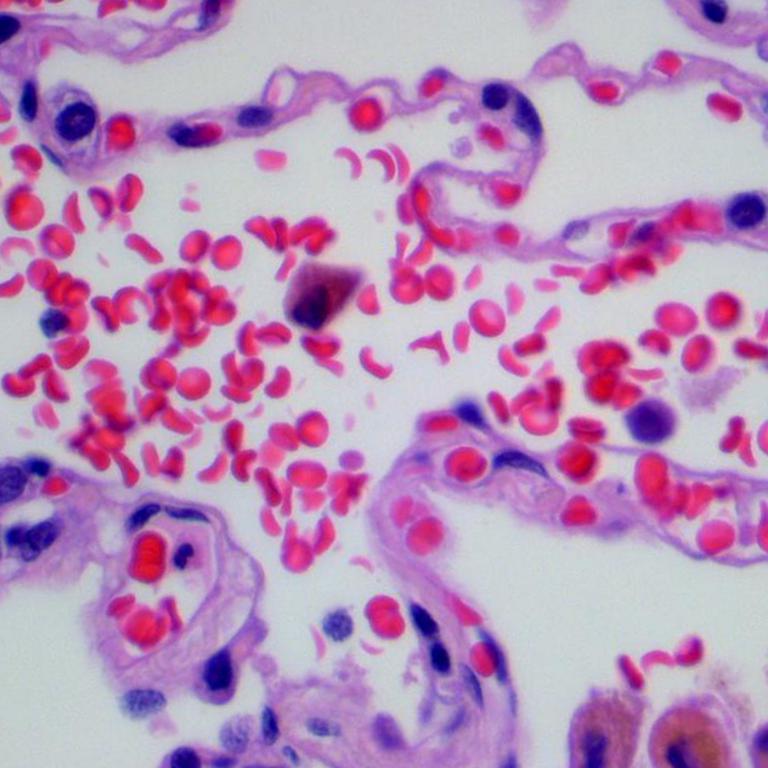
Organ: lung
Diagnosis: benign